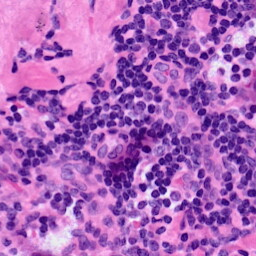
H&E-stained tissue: LymphNode